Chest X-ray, PA view. Patient: 10 years old, sex M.
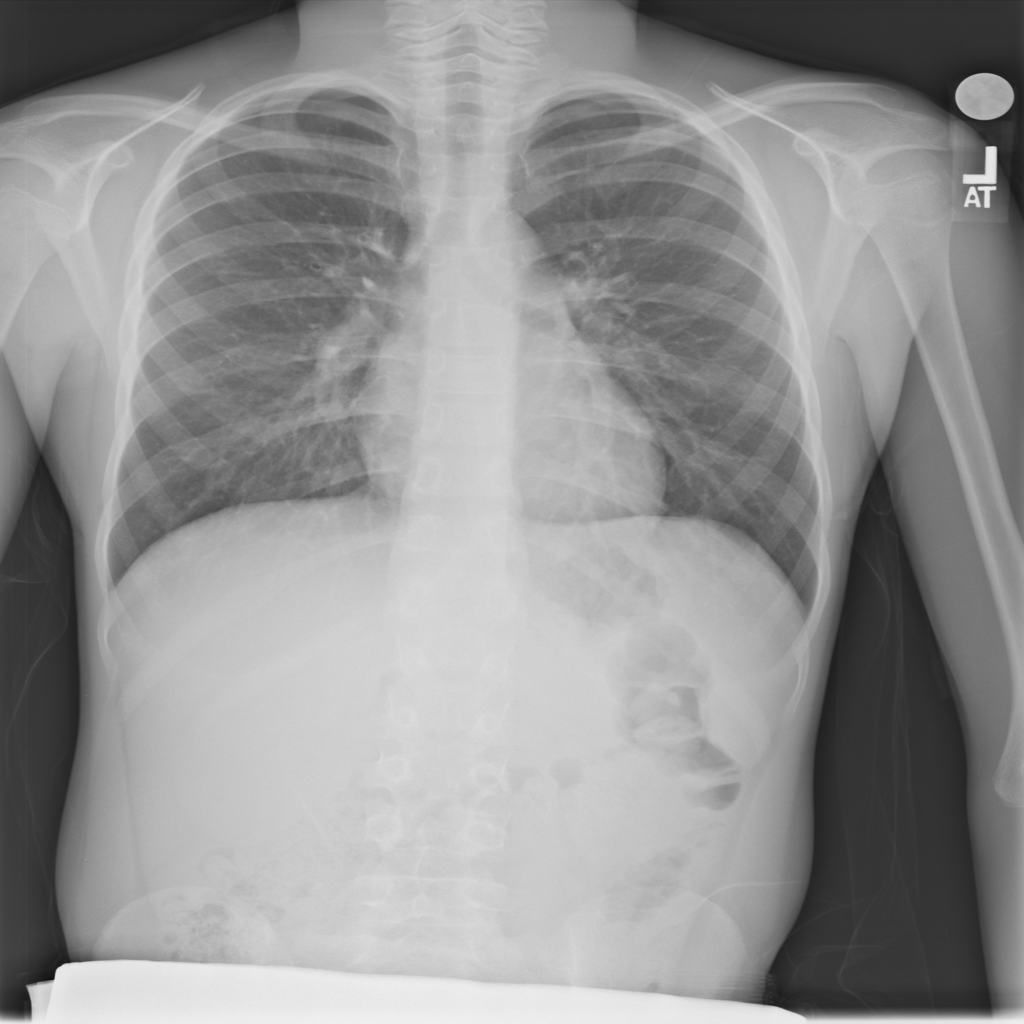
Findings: No Finding